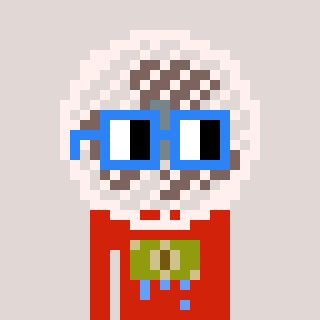
a pixel art character with square blue glasses, a fan-shaped head and a red-colored body on a warm background